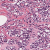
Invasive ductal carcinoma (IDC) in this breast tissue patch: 1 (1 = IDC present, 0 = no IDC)